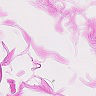
Metastatic tissue present: no